Question: I have written some code for testing the performance of a database when users are simultaneously running queries against it. The objective is to understand how the elapsed time increases with number of users. The code contains a class User (shown below) whose objects are created by parsing XML files.
'''
class User(object):
def __init__(self, id, constr):
self.id = id
self.constr = constr
self.queryid = list()
self.queries = list()
def openConn(self):
self.cnxn = pyodbc.connect(self.constr)
logDet.info("%s %s"%(self.id,"Open connection."))
def closeConn(self):
self.cnxn.close()
logDet.info("%s %s"%(self.id,"Close connection."))
def executeAll(self):
self.openConn()
for n,qry in enumerate(self.queries):
try:
cursor = self.cnxn.cursor()
logTim.info("%s|%s|beg"%(self.id, self.queryid[n]))
cursor.execute(qry)
logTim.info("%s|%s|end"%(self.id, self.queryid[n]))
except Exception:
cursor.rollback()
logDet.exception("Error while running query.")
self.closeConn()
'''
pyODBC is used for the connection to the database. Two logs are created -- one detailed (logDet) and one which has only the timings (logTim). The User objects are stored in a list. The queries for each user are also in a list (not in a thread-safe Queue).
To simulate parallel users, I have tried a couple of different approaches:
'''
def worker(usr):
usr.executeAll()
'''
Option 1: multiprocessing.Pool
'''
pool = Pool(processes=len(users))
pool.map(worker, users)
'''
Option 2: threading.Thread
'''
for usr in users:
t = Thread(target=worker, args=(usr,))
t.start()
'''
Both approaches work. In my test, I have tried for #users = 2,6,..,60, and each user has 4 queries. Given how the query times are captured, there should be less than a second of delay between the end of a query and beginning of next query i.e. queries should be fired one after the other. That's exactly what happens with multiprocessing but with threading, a random delay is introduced before the next query. The delay can be over a minute (see below).
Using: python3.4.1, pyodbc3.0.7; clients running code Windows 7/RHEL 6.5
I would really prefer to get this to work with threading. Is this expected in the threading approach or is there a command that I am missing? Or how can that be re-written? Thx.
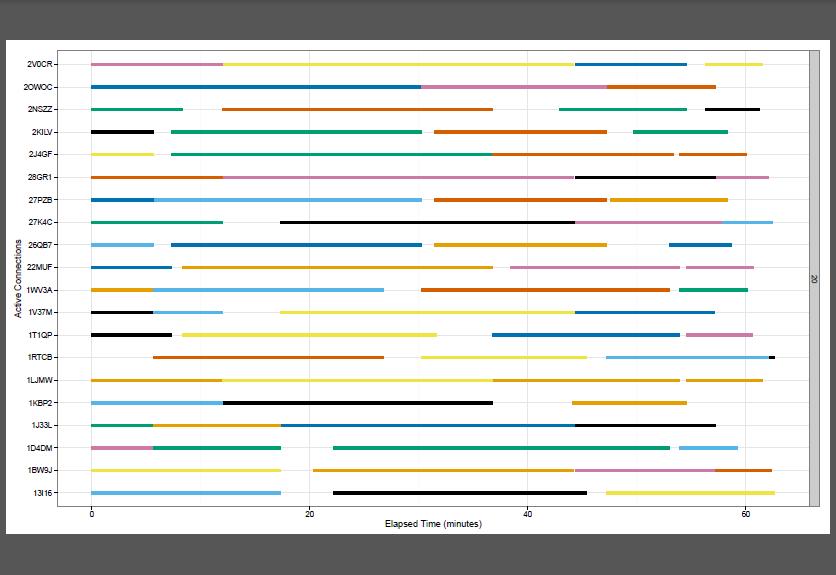
Answer: When you use the 'threading'-based approach, you're starting one thread per user, all the way up to 60 threads. All of those threads must fight for access to the GIL in between their I/O operations. This introduces <URL>, even with a higher number of users:
'''
from multiprocessing.pool import ThreadPool
from multiprocessing import cpu_count
pool = ThreadPool(processes=cpu_count()*2)
pool.map(worker, users)
'''
You may want to limit the number of concurrent processes you run, too, for memory-usage reasons. Starting up sixty concurrent Python processes is pretty expensive.